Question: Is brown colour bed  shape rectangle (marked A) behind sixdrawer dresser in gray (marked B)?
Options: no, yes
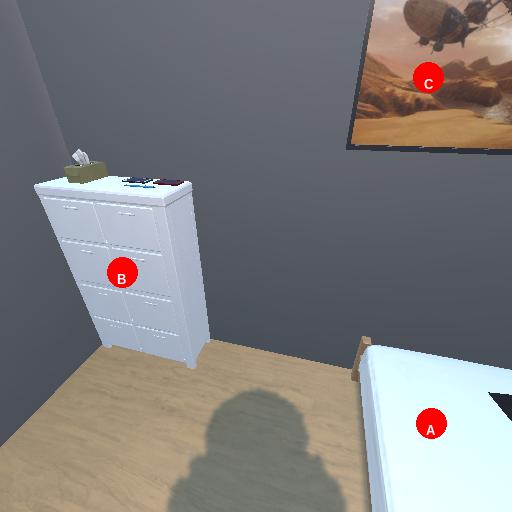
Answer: no